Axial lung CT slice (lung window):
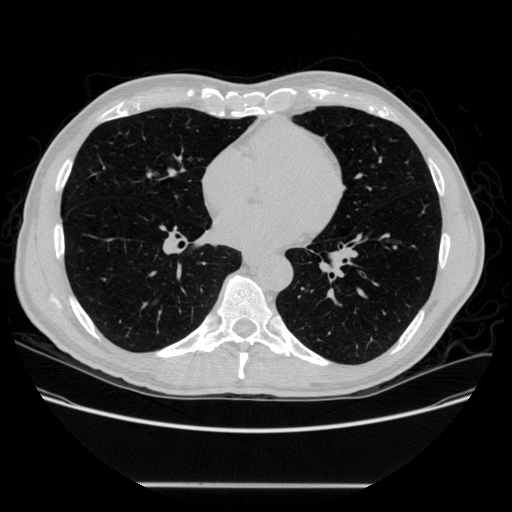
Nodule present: no